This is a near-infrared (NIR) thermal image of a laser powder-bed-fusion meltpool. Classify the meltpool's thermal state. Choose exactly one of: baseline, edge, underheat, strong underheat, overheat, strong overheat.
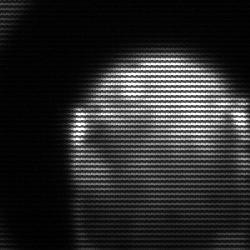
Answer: edge